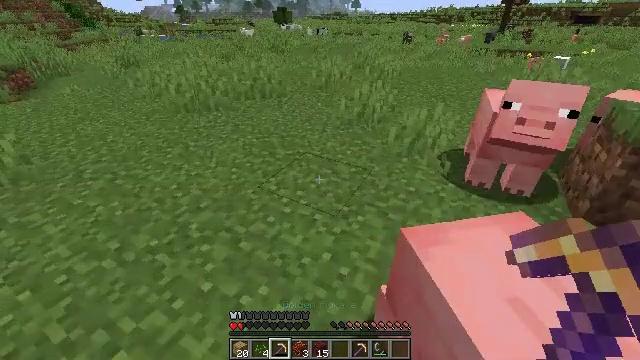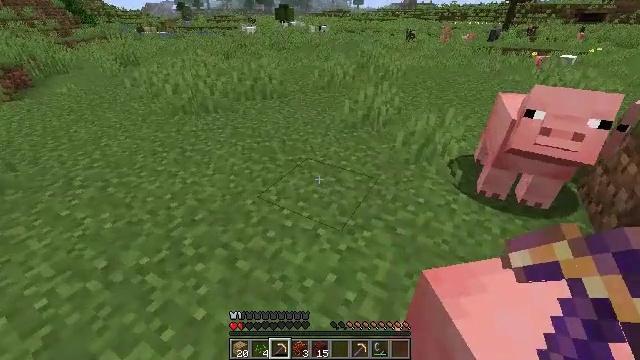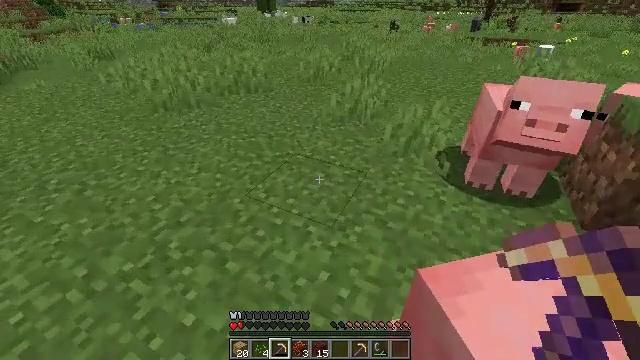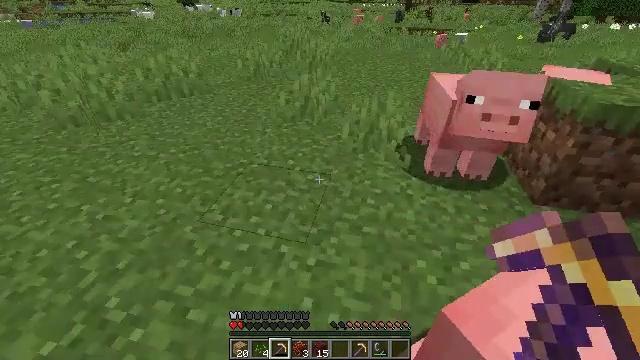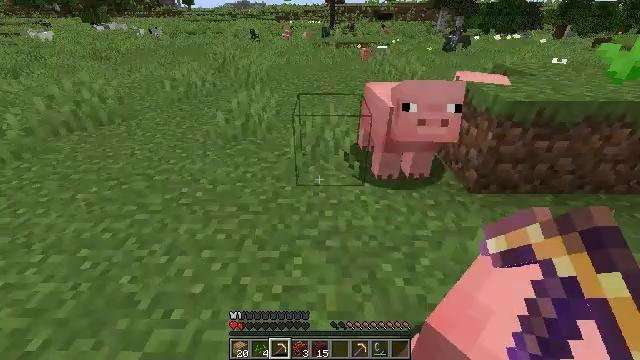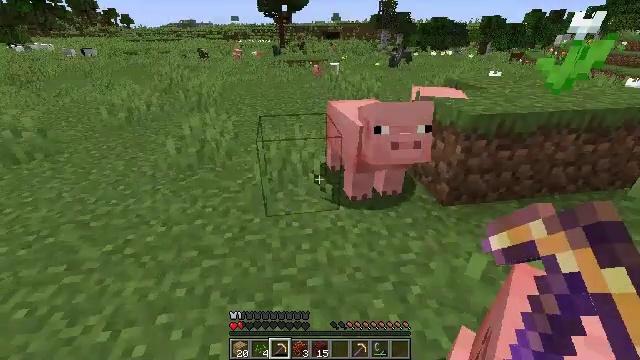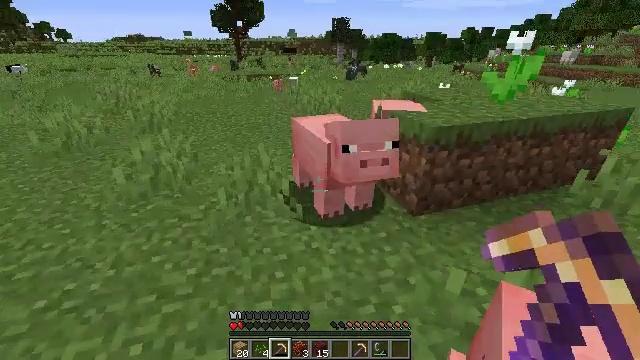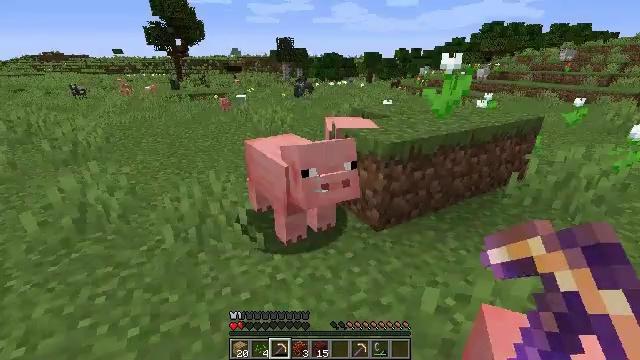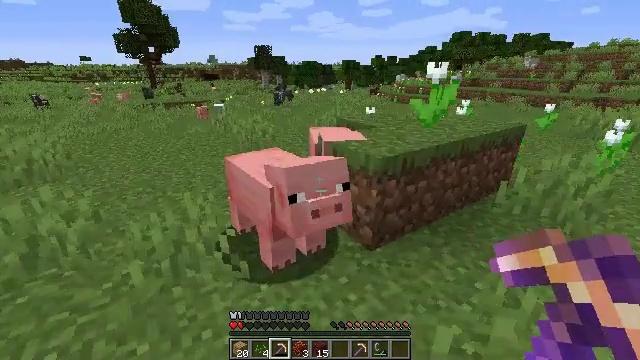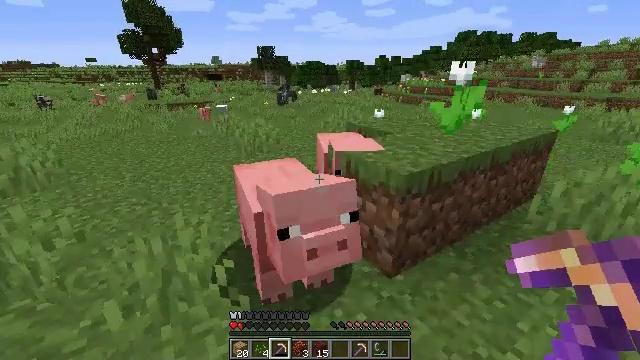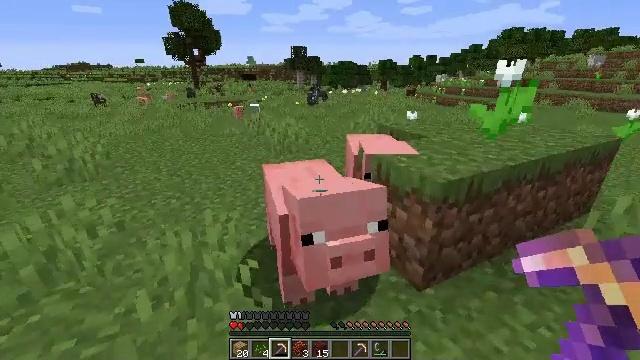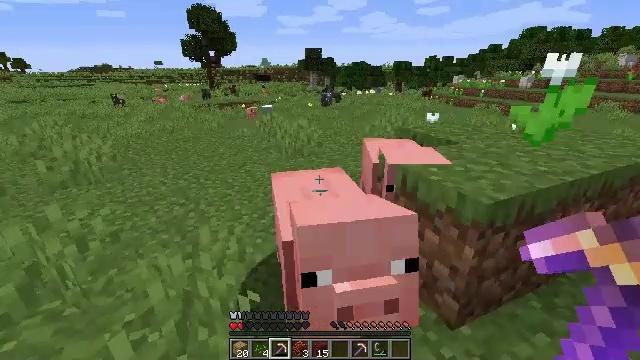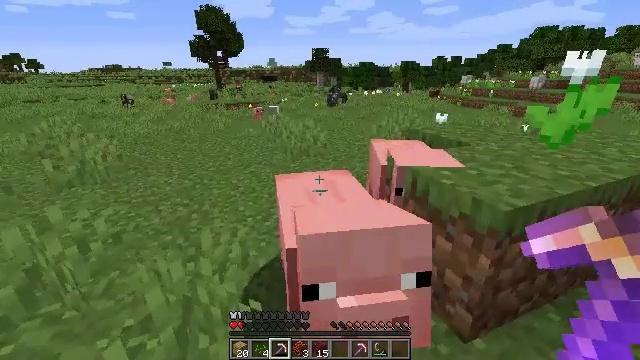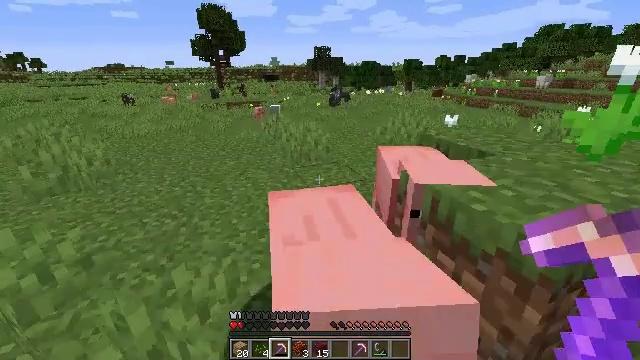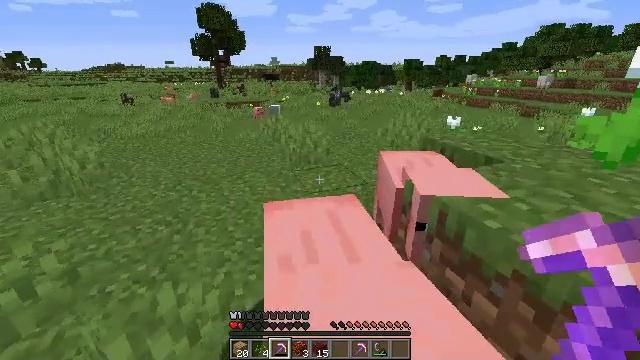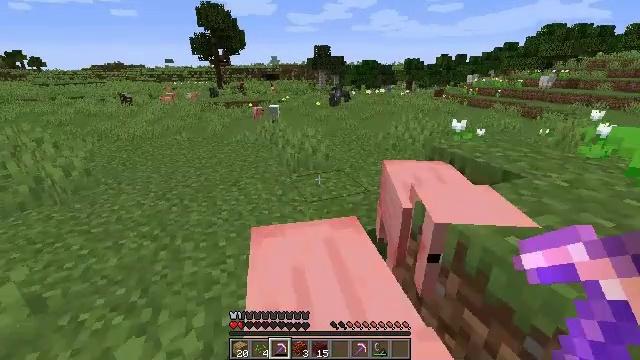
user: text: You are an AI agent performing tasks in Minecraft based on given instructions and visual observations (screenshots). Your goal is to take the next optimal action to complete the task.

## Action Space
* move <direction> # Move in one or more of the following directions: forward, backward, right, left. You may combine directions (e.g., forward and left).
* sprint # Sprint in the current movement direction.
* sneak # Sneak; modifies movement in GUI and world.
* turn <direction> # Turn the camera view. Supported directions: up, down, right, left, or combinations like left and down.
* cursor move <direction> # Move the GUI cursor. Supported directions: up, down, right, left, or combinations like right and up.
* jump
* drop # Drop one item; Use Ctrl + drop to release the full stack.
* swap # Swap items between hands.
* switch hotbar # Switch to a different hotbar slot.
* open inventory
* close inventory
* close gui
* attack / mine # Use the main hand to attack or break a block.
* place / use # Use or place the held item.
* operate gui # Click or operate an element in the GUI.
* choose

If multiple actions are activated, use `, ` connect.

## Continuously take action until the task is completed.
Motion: motion action
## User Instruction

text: Mine stone underground.
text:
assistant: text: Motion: move forward
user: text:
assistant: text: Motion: move forward, turn right and down
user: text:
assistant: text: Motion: move forward, turn right and down
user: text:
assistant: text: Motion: move forward, turn right and up
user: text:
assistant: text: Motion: move forward, turn right and up
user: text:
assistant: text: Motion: move forward, turn right and up
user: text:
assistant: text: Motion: move forward, turn right and up
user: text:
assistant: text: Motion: move forward, turn right and up
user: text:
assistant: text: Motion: move forward
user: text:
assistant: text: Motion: move forward, turn left
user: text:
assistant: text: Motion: move forward, turn left
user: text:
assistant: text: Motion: move forward, turn left
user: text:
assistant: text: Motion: move forward
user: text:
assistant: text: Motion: move forward
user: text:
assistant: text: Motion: move forward
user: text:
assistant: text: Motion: move forward, jump
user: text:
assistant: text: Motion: move forward, jump
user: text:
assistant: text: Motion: move forward, jump
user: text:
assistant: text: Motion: jump
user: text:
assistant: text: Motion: no_op
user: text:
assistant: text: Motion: no_op
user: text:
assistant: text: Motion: move forward
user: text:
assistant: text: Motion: move forward
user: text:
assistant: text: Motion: move forward
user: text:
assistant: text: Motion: move forward
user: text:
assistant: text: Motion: move forward
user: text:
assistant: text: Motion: move forward
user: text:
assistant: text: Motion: move forward
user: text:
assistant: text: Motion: move forward
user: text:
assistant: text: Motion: move forward